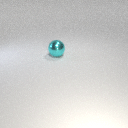
large cyan metal sphere